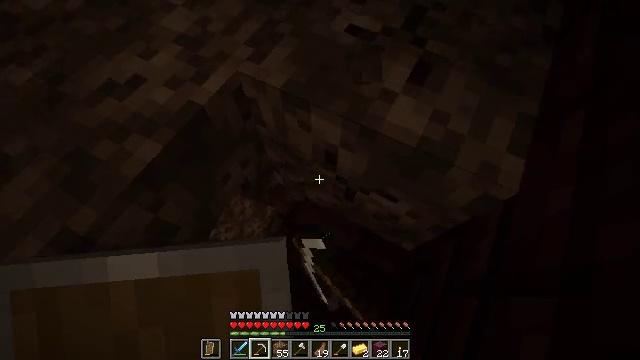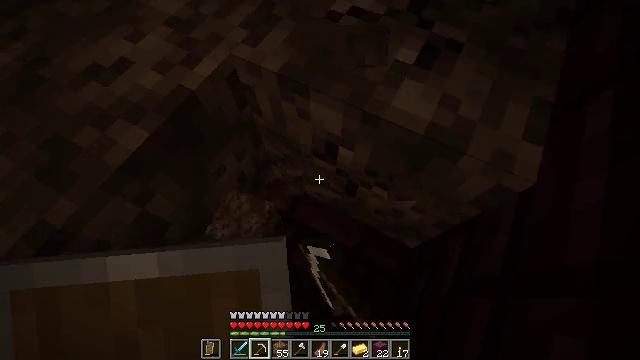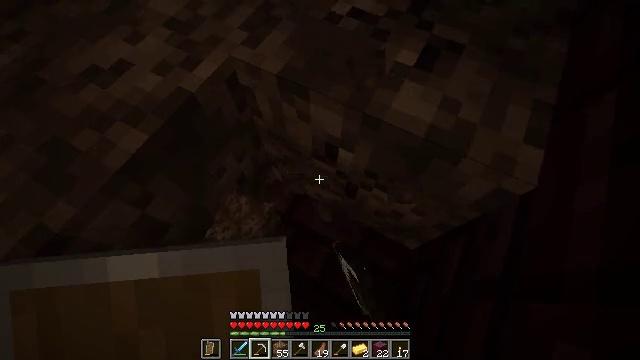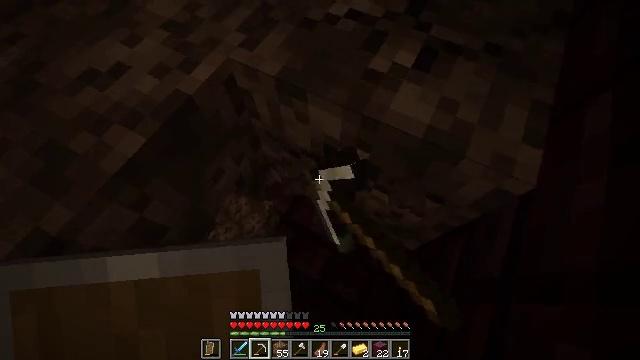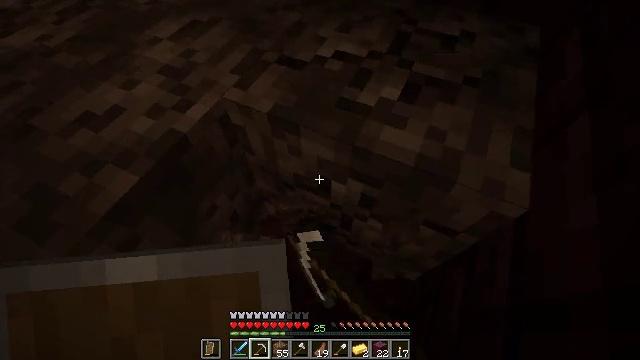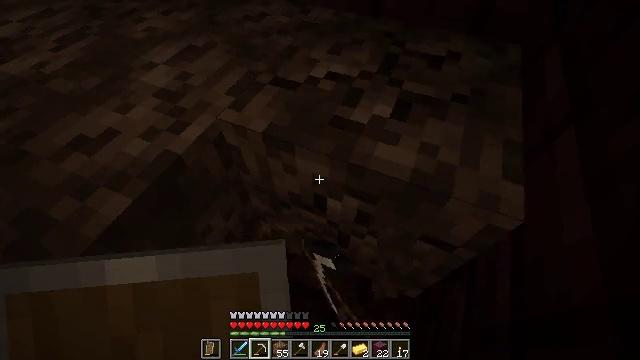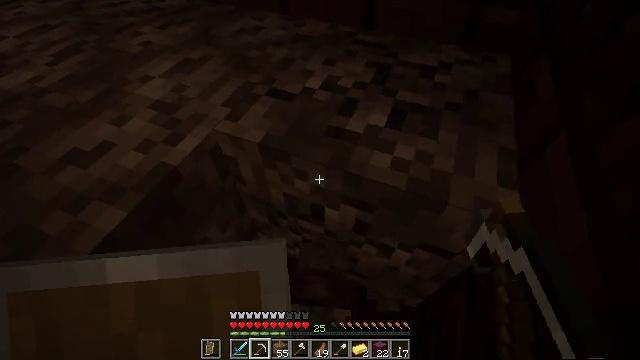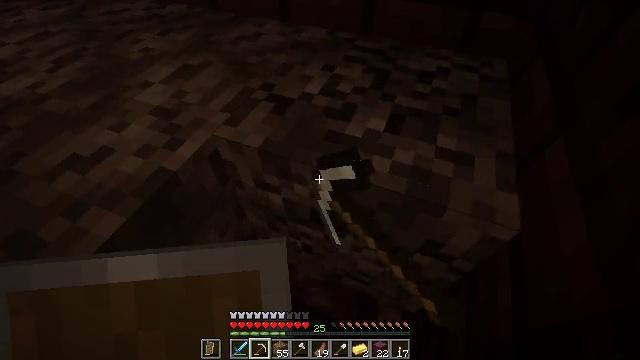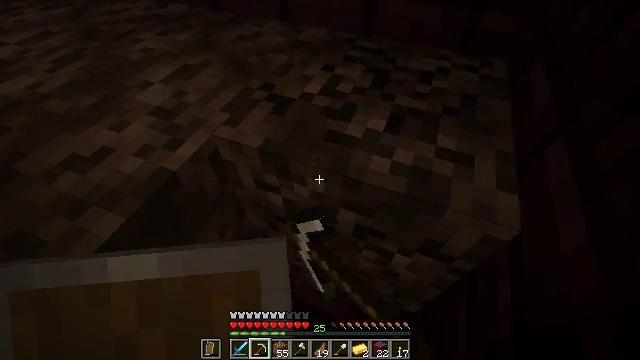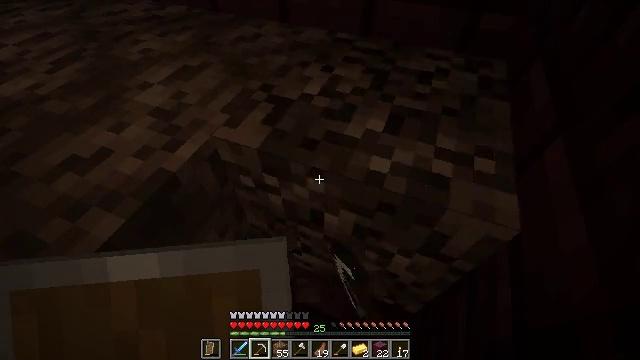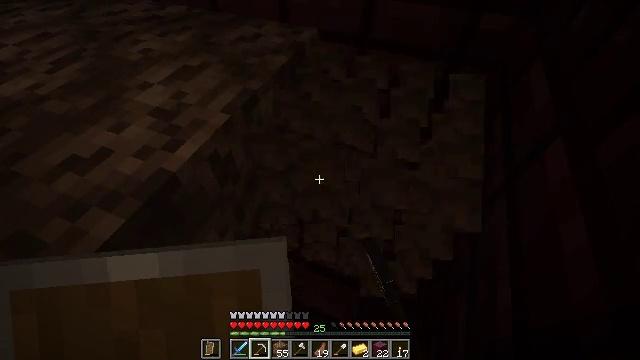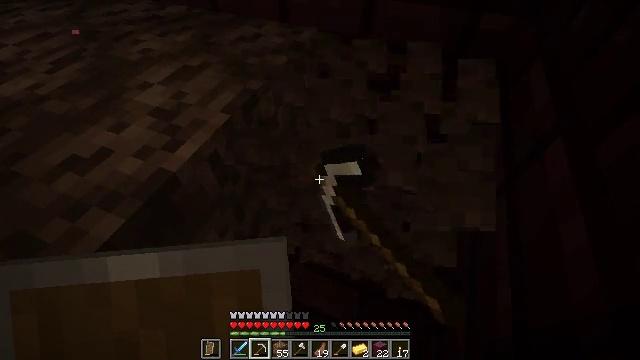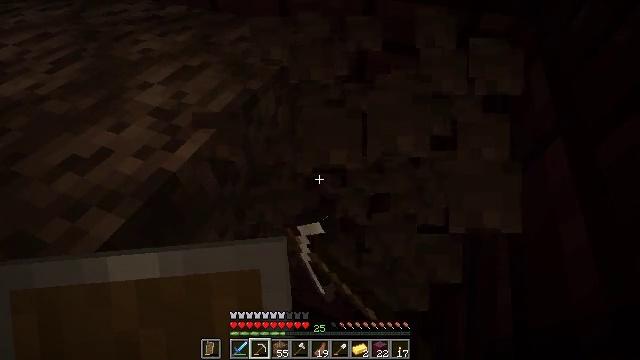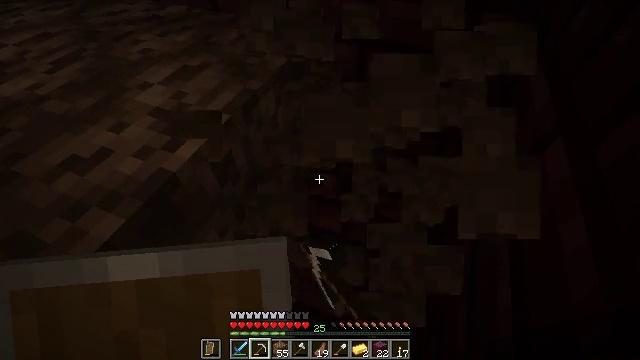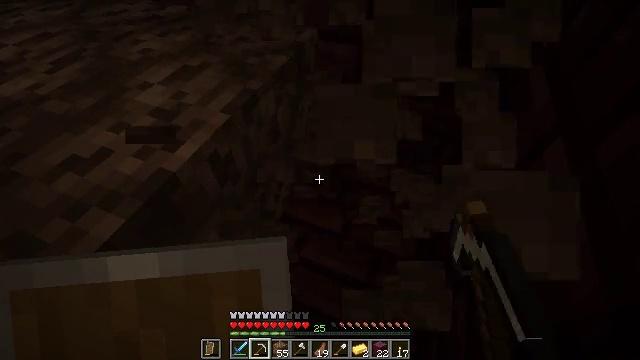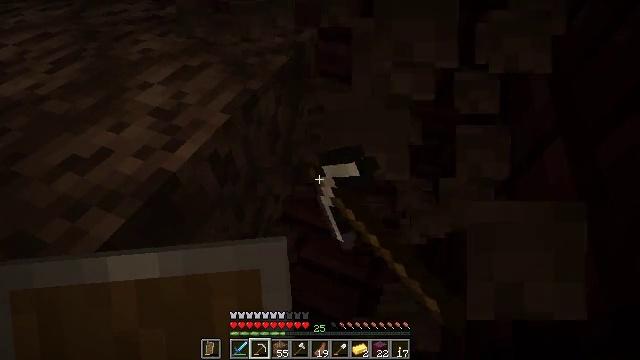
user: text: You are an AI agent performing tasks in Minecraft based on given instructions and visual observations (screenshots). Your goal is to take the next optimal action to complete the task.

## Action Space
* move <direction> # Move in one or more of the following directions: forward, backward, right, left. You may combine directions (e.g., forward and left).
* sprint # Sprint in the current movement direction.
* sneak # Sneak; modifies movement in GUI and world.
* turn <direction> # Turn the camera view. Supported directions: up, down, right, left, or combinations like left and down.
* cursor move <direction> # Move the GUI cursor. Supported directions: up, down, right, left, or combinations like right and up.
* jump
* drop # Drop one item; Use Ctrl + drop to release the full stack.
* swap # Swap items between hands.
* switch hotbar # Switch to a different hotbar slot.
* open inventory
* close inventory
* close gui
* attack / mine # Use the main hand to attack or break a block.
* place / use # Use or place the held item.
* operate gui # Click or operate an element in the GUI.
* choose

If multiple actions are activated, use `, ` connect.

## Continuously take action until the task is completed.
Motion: motion action
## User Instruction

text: Collect soul sand blocks.
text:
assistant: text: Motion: attack / mine
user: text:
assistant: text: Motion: attack / mine
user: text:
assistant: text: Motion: attack / mine
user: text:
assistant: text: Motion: turn right and up, attack / mine
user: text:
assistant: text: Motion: turn right and up, attack / mine
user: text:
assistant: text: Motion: turn right and up, attack / mine
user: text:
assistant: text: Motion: turn up, attack / mine
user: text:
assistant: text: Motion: attack / mine
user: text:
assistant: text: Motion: attack / mine
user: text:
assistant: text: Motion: attack / mine
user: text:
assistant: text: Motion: attack / mine
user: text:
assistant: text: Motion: attack / mine
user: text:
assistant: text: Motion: attack / mine
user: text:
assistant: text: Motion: attack / mine
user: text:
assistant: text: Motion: attack / mine
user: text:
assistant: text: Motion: attack / mine
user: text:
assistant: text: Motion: turn left and up, attack / mine
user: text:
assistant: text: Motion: move right, turn left and up, attack / mine
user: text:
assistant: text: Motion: move right, turn left and up, attack / mine
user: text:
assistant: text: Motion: move right, turn left and up, attack / mine
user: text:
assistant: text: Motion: move right, turn left, attack / mine
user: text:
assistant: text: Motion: move right, turn left, attack / mine
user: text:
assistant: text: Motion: attack / mine
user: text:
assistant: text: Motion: attack / mine
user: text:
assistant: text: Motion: attack / mine
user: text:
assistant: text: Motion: attack / mine
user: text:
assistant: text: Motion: attack / mine
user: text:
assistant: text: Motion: attack / mine
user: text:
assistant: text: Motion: turn left, attack / mine
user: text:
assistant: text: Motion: turn left, attack / mine